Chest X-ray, AP view. Patient: 67 years old, sex M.
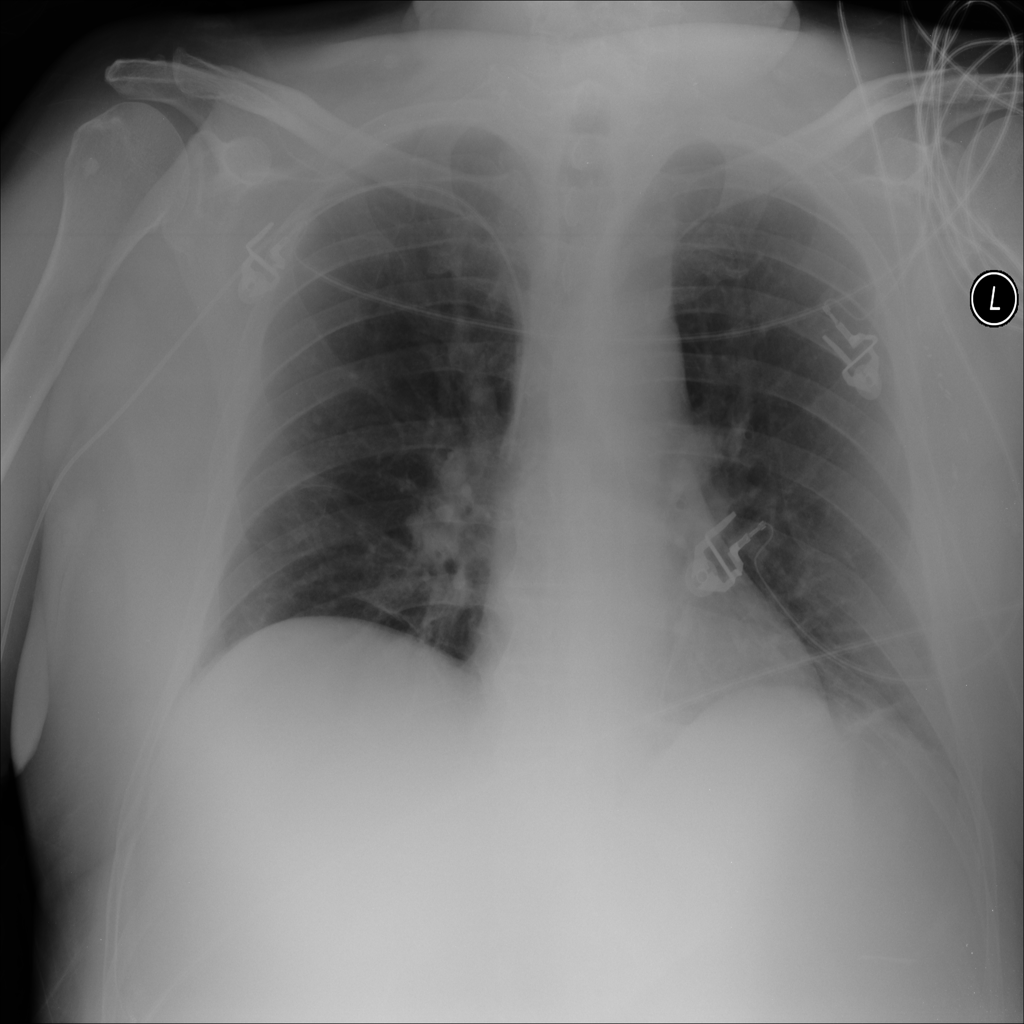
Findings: No Finding